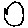
Label: circle